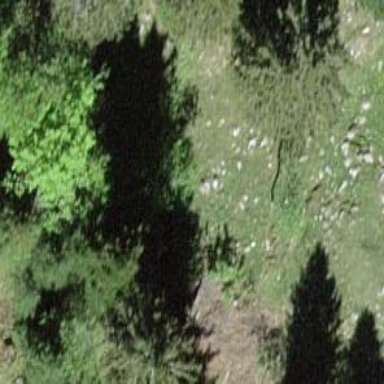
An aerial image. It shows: Needle-leaved tree in natural setting.